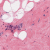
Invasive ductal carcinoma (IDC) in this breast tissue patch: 0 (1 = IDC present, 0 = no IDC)